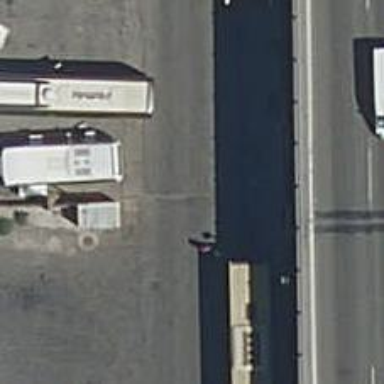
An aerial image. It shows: Lift gate barrier.